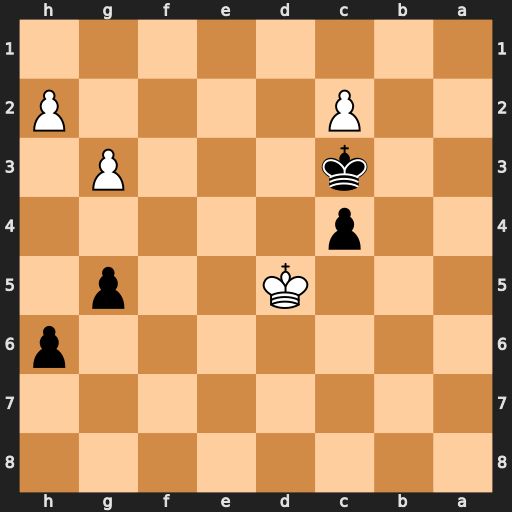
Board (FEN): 8/8/7p/3K2p1/2p5/2k3P1/2P4P/8
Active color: b
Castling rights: -
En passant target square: -
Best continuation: g4 Kc5 h5 Kd5 Kxc2